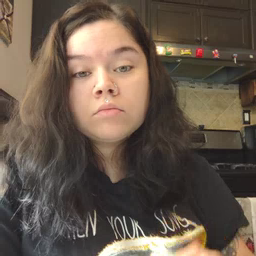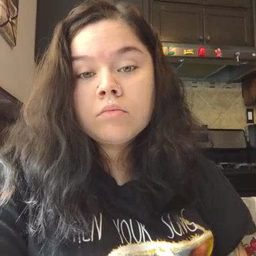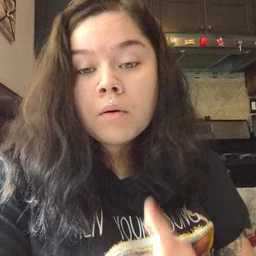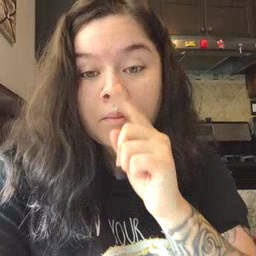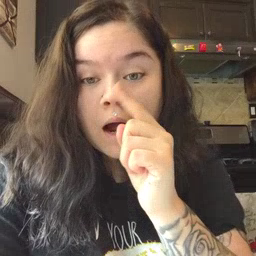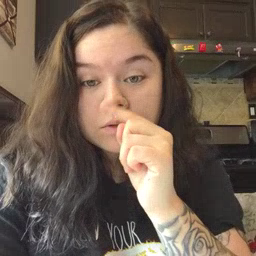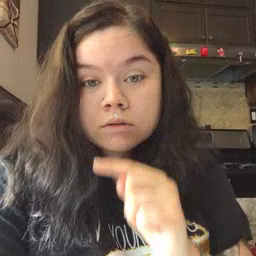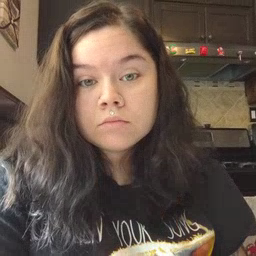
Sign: mouse